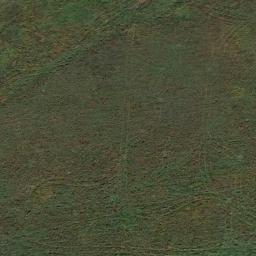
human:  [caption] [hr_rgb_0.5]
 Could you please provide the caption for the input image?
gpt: There is no grass in some parts of the meadow .

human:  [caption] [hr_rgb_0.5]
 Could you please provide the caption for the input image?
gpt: A large patch of brown and green grass .

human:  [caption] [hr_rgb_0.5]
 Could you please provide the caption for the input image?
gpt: The entire image is dominated by grass .

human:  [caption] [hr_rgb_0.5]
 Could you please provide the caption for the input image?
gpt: This meadow has sparse grasses and some trails are also on the meadow .

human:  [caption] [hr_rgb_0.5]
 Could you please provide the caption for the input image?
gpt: A sparse green meadow with some grass .